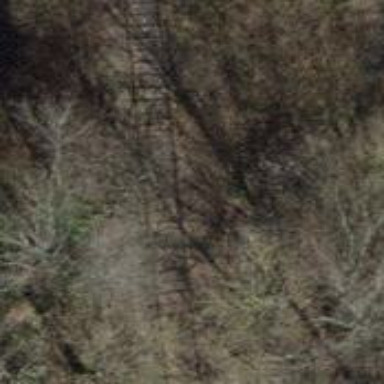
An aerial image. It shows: Disused railway bridge.